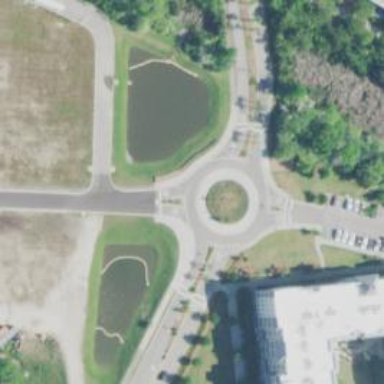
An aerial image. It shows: Tertiary road with asphalt surface leading to roundabout.